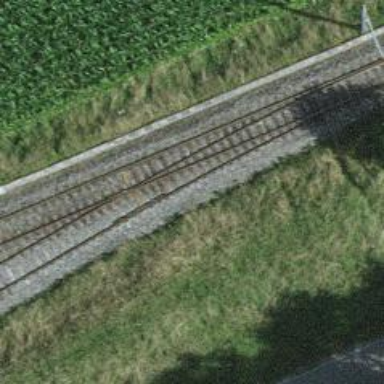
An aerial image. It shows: Railway switch.